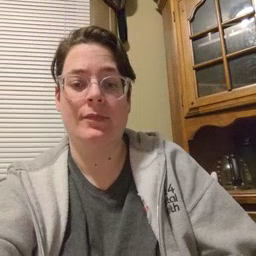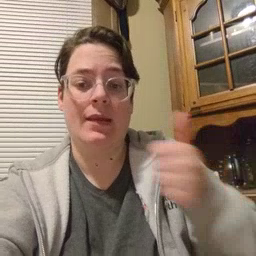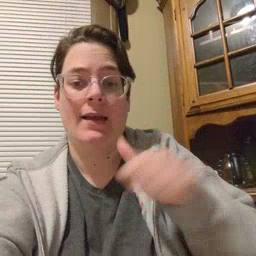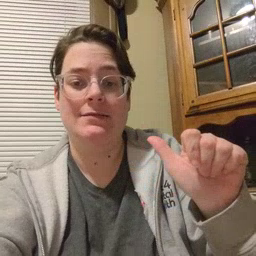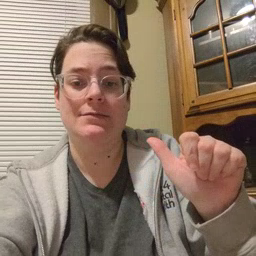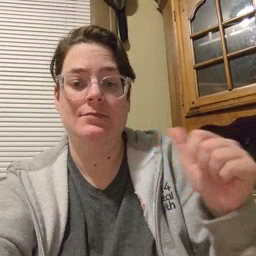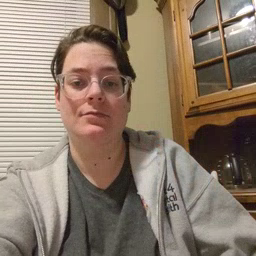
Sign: any